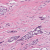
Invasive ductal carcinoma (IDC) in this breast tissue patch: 1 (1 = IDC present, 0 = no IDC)